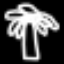
Label: palm tree